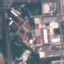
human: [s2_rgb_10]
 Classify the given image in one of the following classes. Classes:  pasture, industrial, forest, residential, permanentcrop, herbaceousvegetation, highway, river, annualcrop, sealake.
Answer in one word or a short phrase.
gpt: Industrial